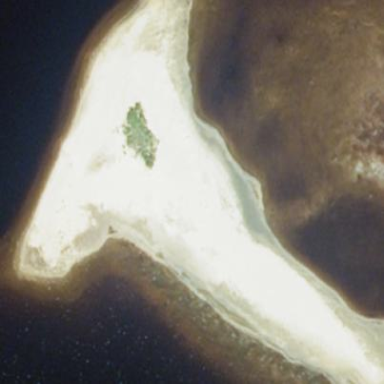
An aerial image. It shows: Islet covered with natural sand.